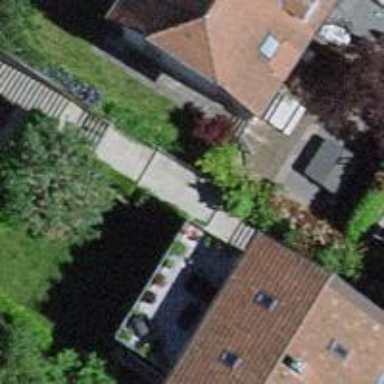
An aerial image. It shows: Road with steps.